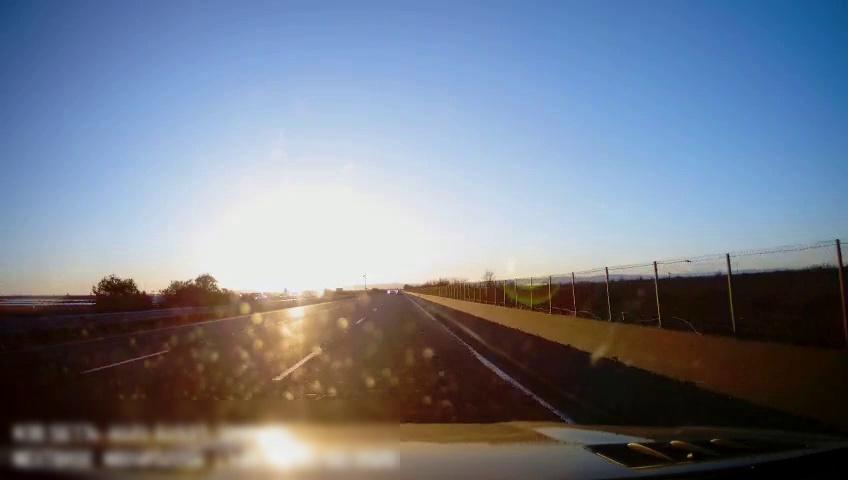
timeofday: Day
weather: Sunny
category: Drivable Space
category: Vehicles | Car
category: Lanes | Alternate Lane
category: Lanes | Current Lane
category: Lanes | Current Lane
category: Lanes | Alternate Lane